Question: I have a page i've created which works fine in a desktop but get's messed up in a mobile browser.

This is the mobile version. I have a 'header' and a '.container'(the one with gray background) set to width 100%. Inside .container i've a '.wrapper' set to 'width: 900px;' and 'margin: 0 auto;'. Why is the blue background and the gray background rendering till about half of the page witdh? What is the best way I can approach the problem to create a page like the desktop version on the mobile as well?
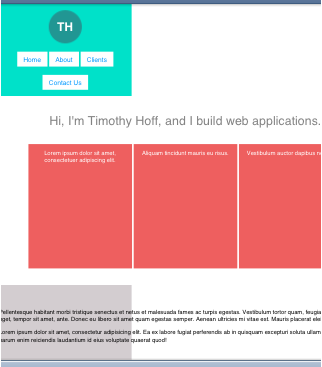
Answer: I believe your wrapper may be causing the issue. Instead of setting a fixed width for the object do:
'''
.wrapper {
max-width:900px;
width:100%;
display:block; //for centering
margin:0 auto // for centering
}
'''
Should solve your problem and make the website more responsive throughout different platforms.
Good luck! :)
If you are not already doing so, take and add:
'''
<meta name="viewport" content="width=device-width, initial-scale=1">
'''